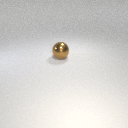
large brown metal sphere